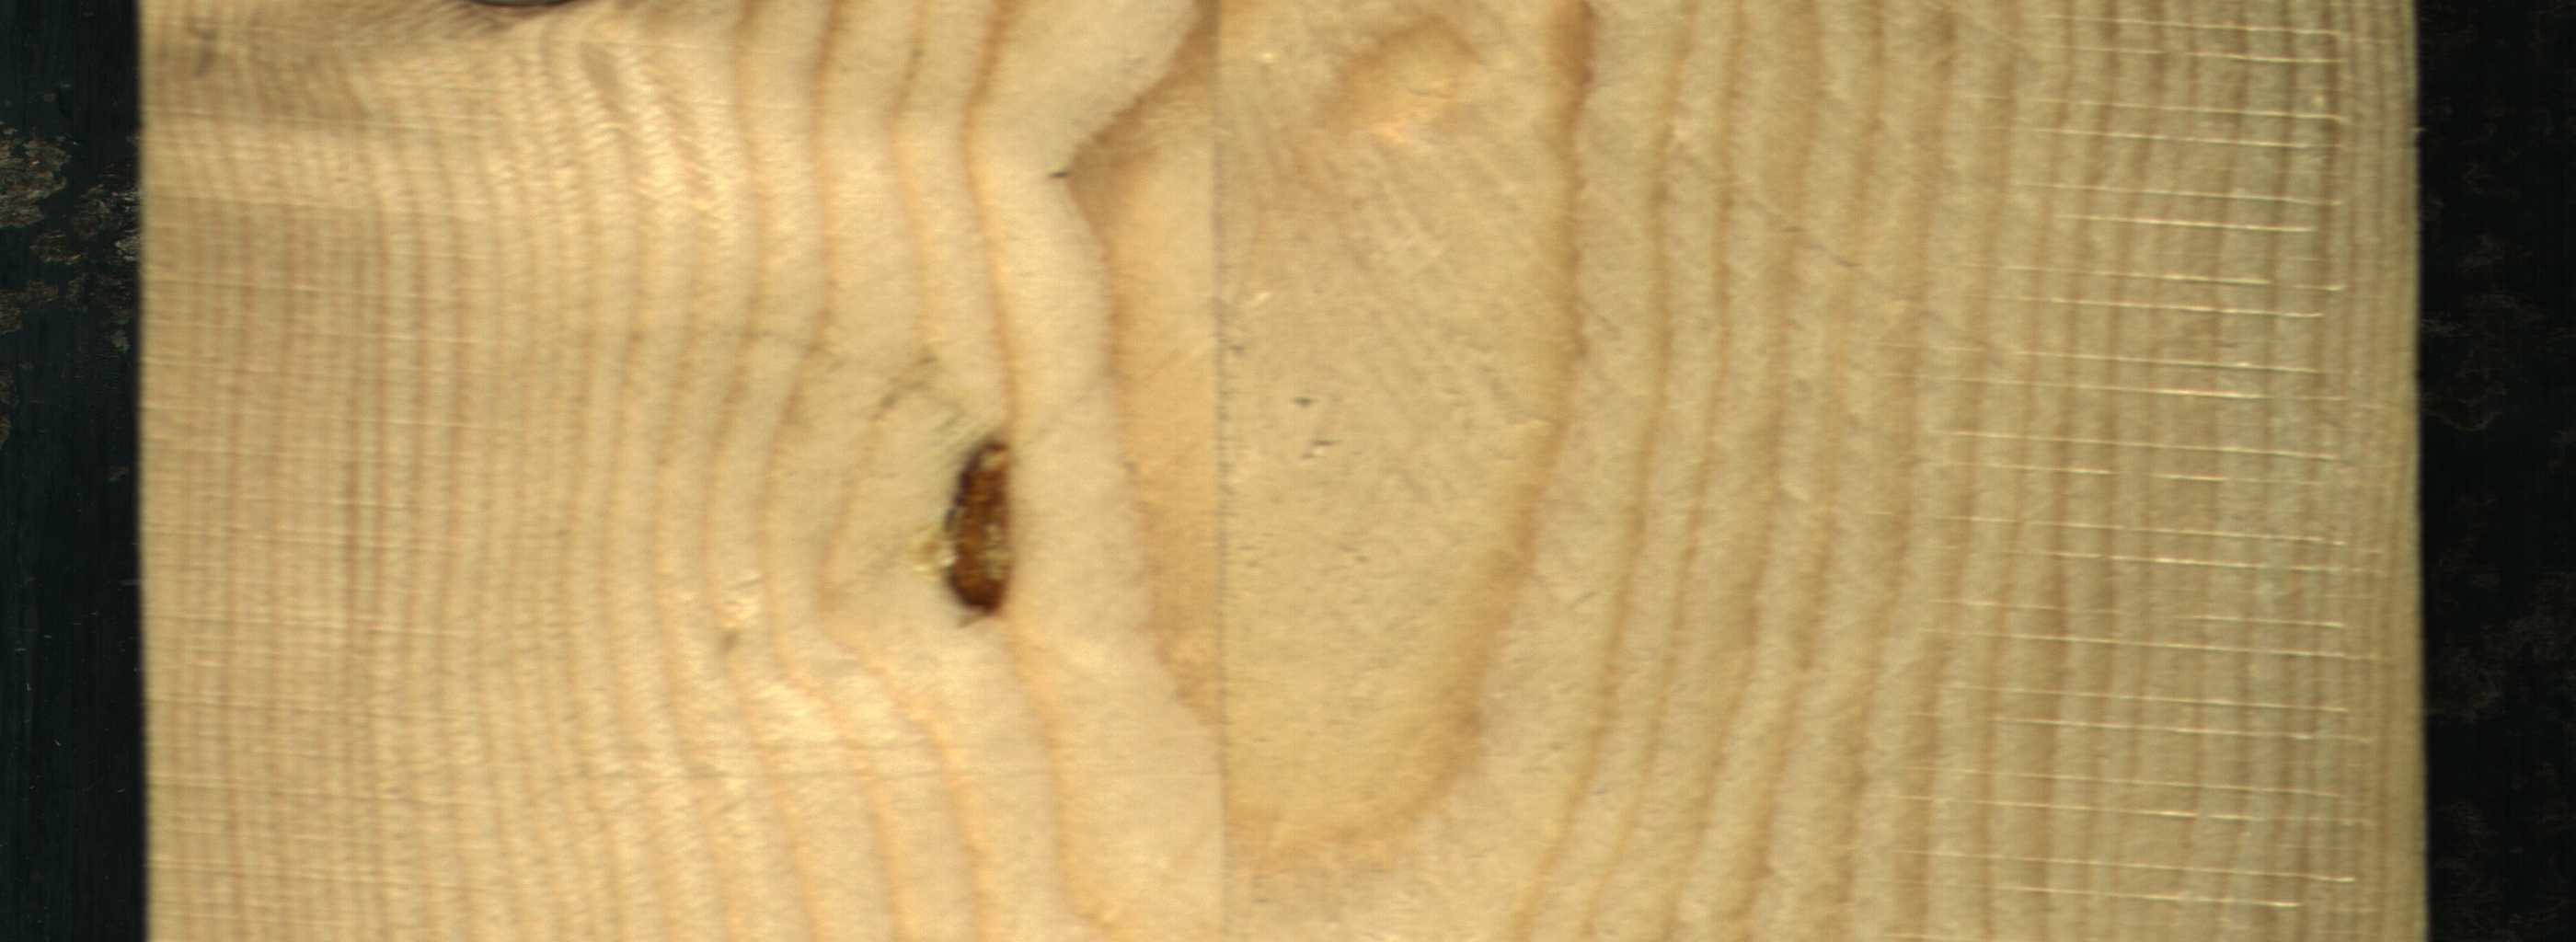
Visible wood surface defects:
resin